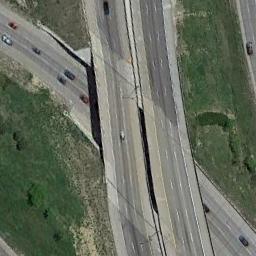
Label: overpass